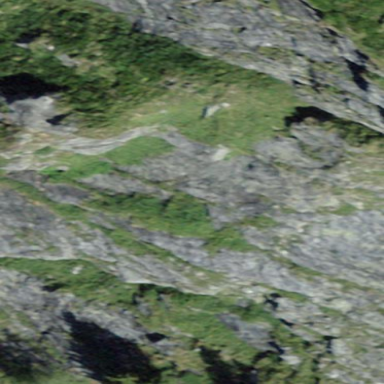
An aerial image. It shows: Landscape of bare rock.